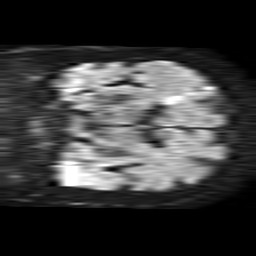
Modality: TRACE
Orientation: coronal
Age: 76
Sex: male
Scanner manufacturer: philips
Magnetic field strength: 1.5 T
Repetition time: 4.6 s
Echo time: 0.08631 s